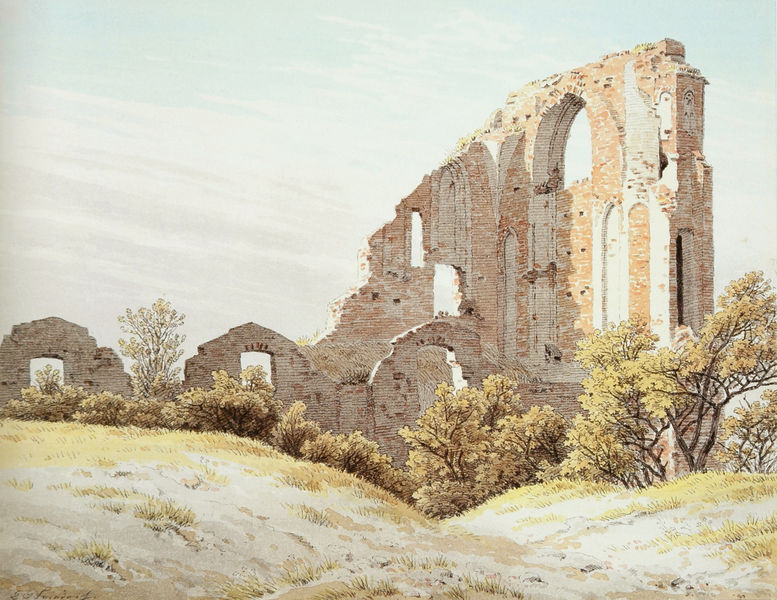
Titel: Ruine Eldena
Künstler: Caspar David Friedrich
Standort: Schweinfurt
Institution: Museum Georg Schäfer
Schlagwörter: baum, blau, blätter, gemälde, himmel, laub, schatten, weiß, wolken, aquarell, bäume, gelb, grün, landschaft, ocker, äste, braun, bunt, fenster, grau, hell, licht, orange, zeichnung, gebäude, gras, haus, rasen, rot, schloss, wiese, wolke, beige, malerei, wand, stein, steine, öl, feld, gräser, horizont, hügel, natur, stamm, strauch, zweige, busch, büsche, gebüsch, kirche, sonne, sträucher, boden, figur, realismus, blatt, tal, garten, himmelblau, bogen, fassade, naturalismus, furchen, hang, sonnenlicht, mauer, ziegel, dunst, grafik, graphik, tag, backstein, herbst, steinmauer, rundbogen, friedrich, romantik, falte, streifen, grass, tor, senke, bögen, verfall, fugen, ruine, gewölbe, offen, burg, durchblick, kloster, dom, mauerwerk, koloriert, ruinen, löcher, gemäuer, tore, kirchenschiff, ziegelsteine, putz, spitzbogen, mauern, rundbögen, tonig, klsoter, zerstört, abtei, caspar david friedrich, cdf, deutsche romantik, grü, gelbgrün, grüngelb, verfallen, gewölbt, nischen, brandmauer, archäologie, ziegelbau, blendbögen, durchsicht, lücken, hecken, bruch, büume, gräse, kirchenruine, 19. jahrhundert, backsein